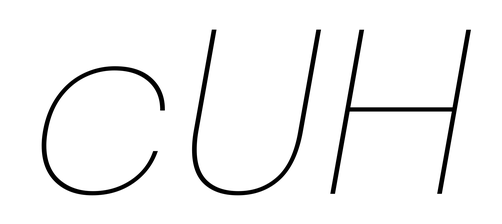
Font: Poppins-ThinItalic